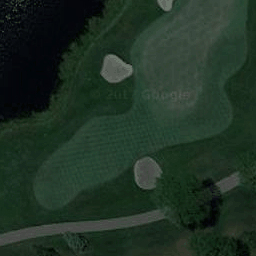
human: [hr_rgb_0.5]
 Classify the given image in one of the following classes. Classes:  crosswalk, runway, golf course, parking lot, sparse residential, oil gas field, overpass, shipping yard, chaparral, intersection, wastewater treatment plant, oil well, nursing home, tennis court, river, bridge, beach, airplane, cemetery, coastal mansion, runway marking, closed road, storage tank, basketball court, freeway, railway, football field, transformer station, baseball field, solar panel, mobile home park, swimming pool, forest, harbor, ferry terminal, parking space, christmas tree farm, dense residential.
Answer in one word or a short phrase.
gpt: golf course